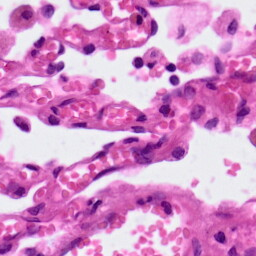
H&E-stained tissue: Lung